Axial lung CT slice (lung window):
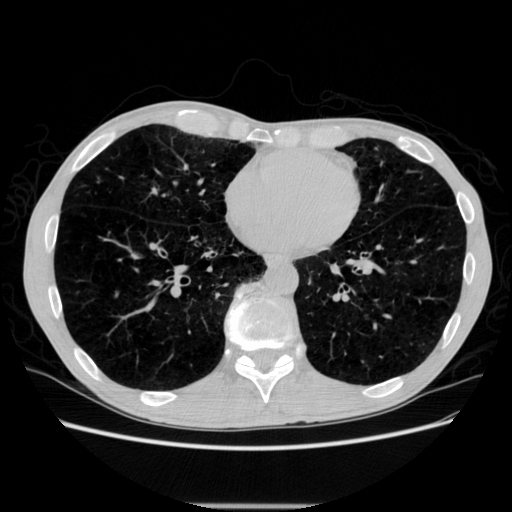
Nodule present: no